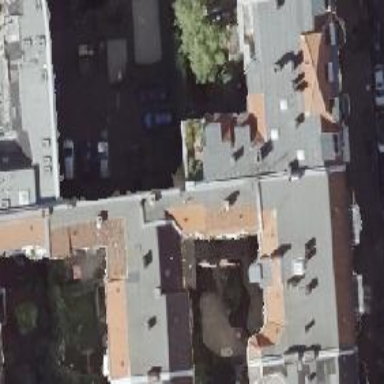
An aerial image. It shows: Residential building with unique double saltbox roof shape.